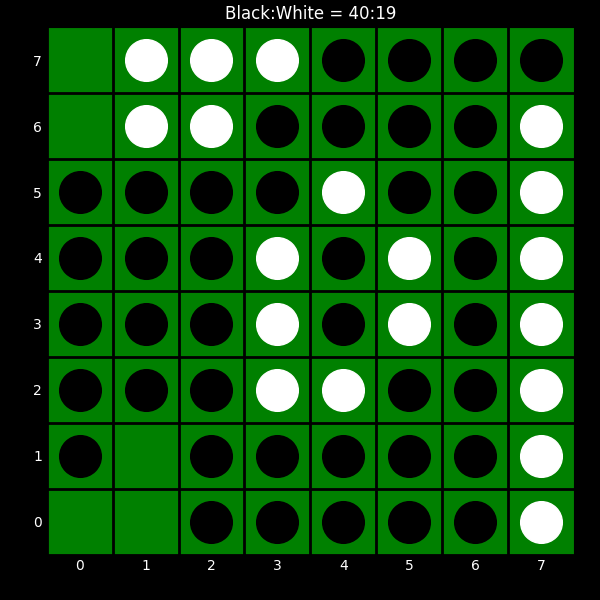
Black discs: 40
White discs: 19